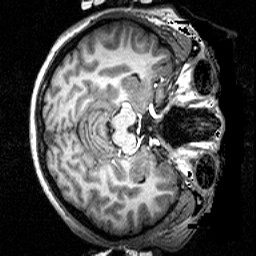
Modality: T1w
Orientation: axial
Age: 25
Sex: female